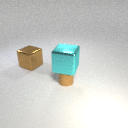
small brown rubber cylinder to the right of large brown metal cube